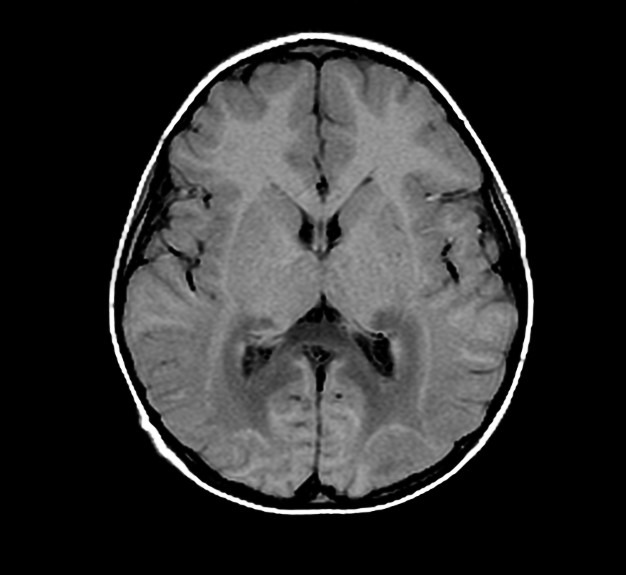
Label: notumor